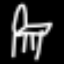
Label: chair